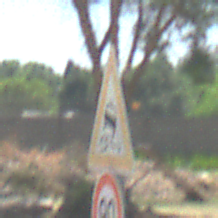
Verkehrszeichen: SchleuderOderRutschgefahr
Zusatzzeichen unten: Geschwindigkeit90
Umgebung: Outdoor, Nature
Tageszeit: Midday
Wetter: Clear
Licht: Natural
Jahreszeit: NotSpecified
Kontrast: HighContrast